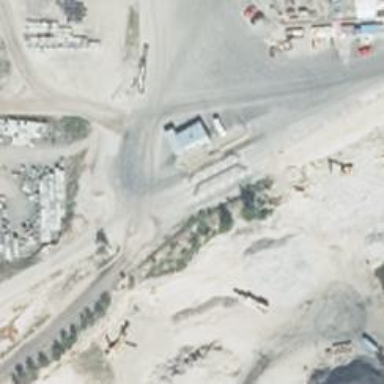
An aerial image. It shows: Weighbridge facility.